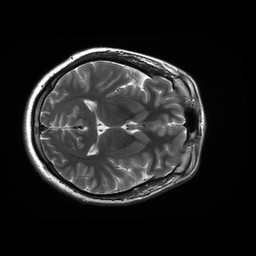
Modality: T2w
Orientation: axial
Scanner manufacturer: ge
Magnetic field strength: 3 T
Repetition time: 6.255 s
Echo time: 0.1014 s